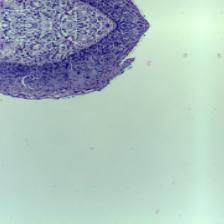
Diagnosis: Normal